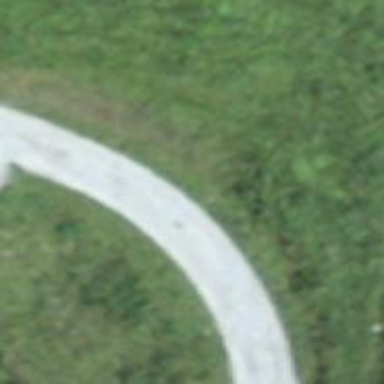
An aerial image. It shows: Well-maintained track road of grade 1.